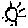
Label: sun